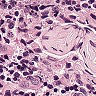
Metastatic tissue present: no